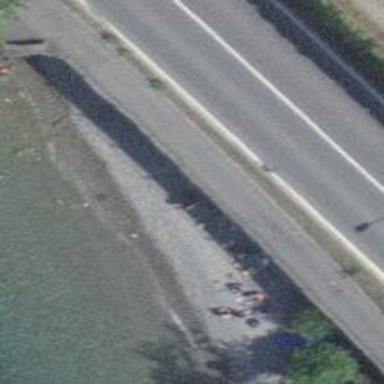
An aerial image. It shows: Beach with gravel surface.